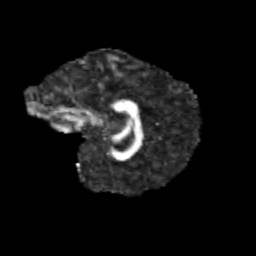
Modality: FA
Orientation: sagittal
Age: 12
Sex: female
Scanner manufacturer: siemens
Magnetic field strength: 3 T
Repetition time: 3.8 s
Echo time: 0.07 s